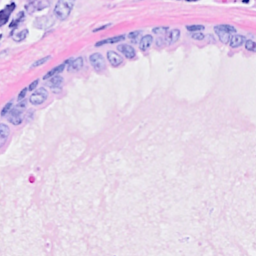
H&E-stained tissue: Breast